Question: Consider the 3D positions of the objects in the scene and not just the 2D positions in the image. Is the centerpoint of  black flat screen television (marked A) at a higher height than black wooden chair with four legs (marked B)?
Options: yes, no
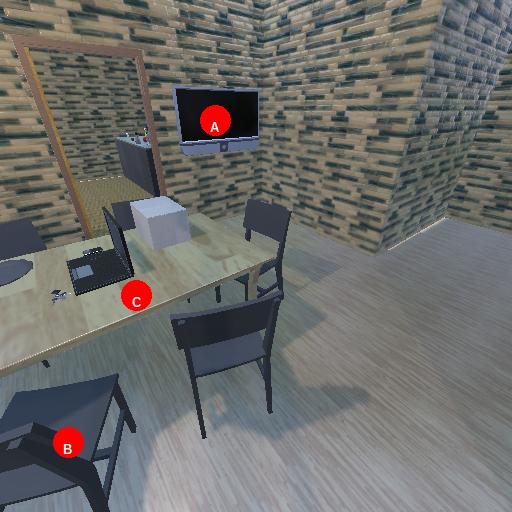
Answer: yes